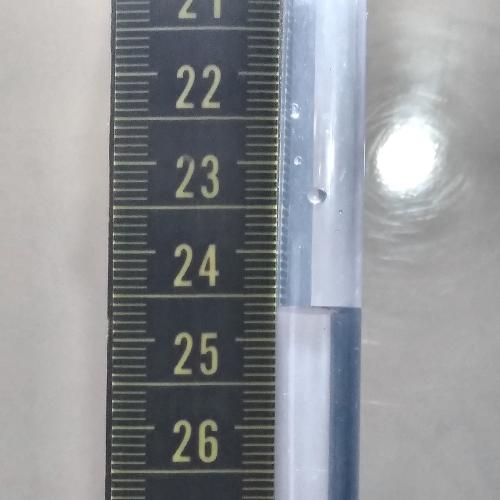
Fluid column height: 24.6 cm